Interaction volume radius: 10 \u00c5
Interaction volume height: 10 \u00c5
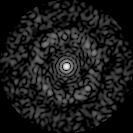
Disorder parameter: 0.8406